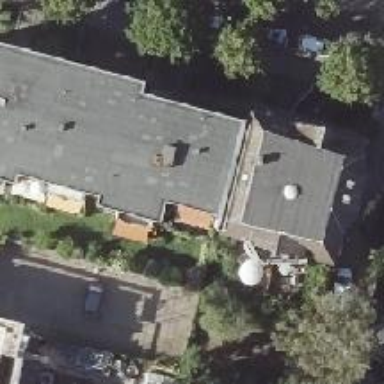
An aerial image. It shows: Building with half-hipped roof.